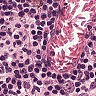
Metastatic tissue present: no